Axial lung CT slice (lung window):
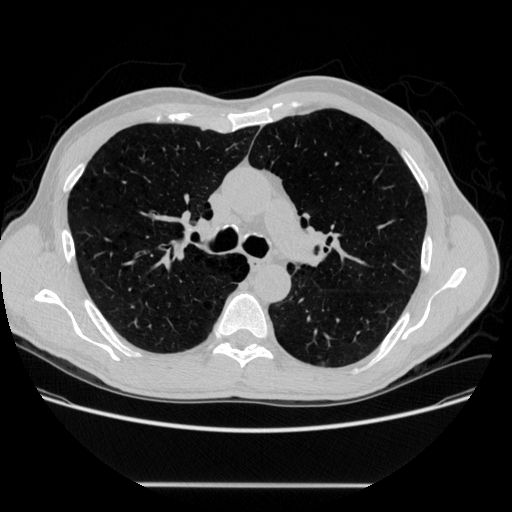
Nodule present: no